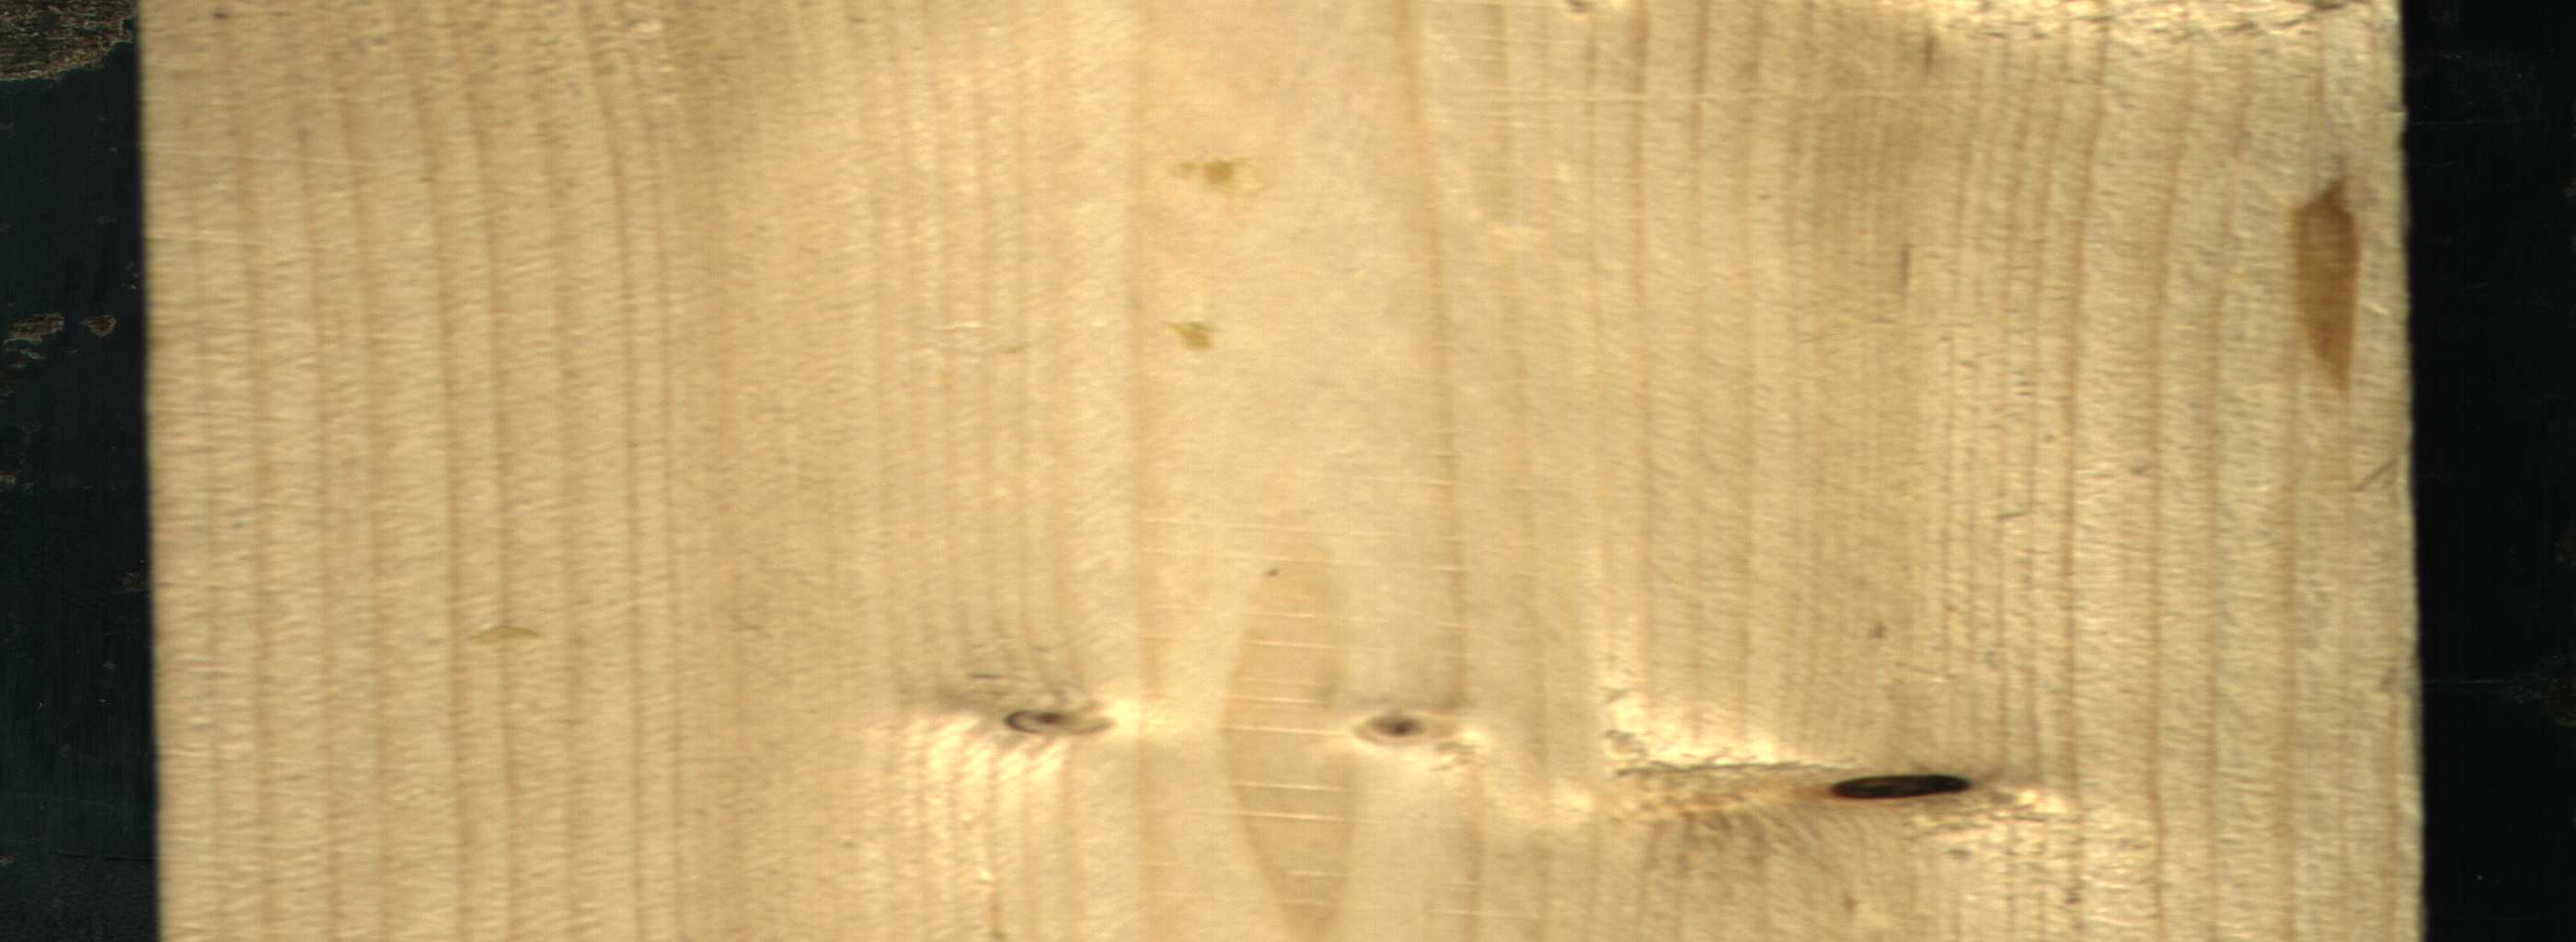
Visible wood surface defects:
resin
Dead_Knot
Live_Knot
Live_Knot